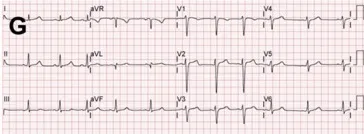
Echocardiography and cardiac magnetic resonance imaging (cMRI) in the proband (III-2). (G) Proband's electrocardiogram demonstrated sinus arrhythmia and non-specific intraventricular conduction delay.
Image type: electrography (ekg)